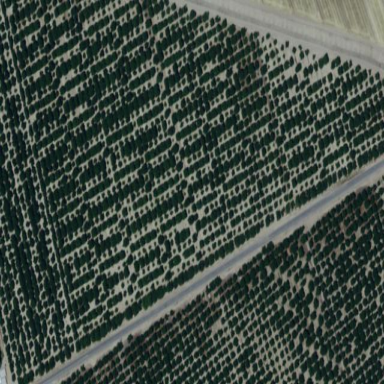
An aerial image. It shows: Orchard.